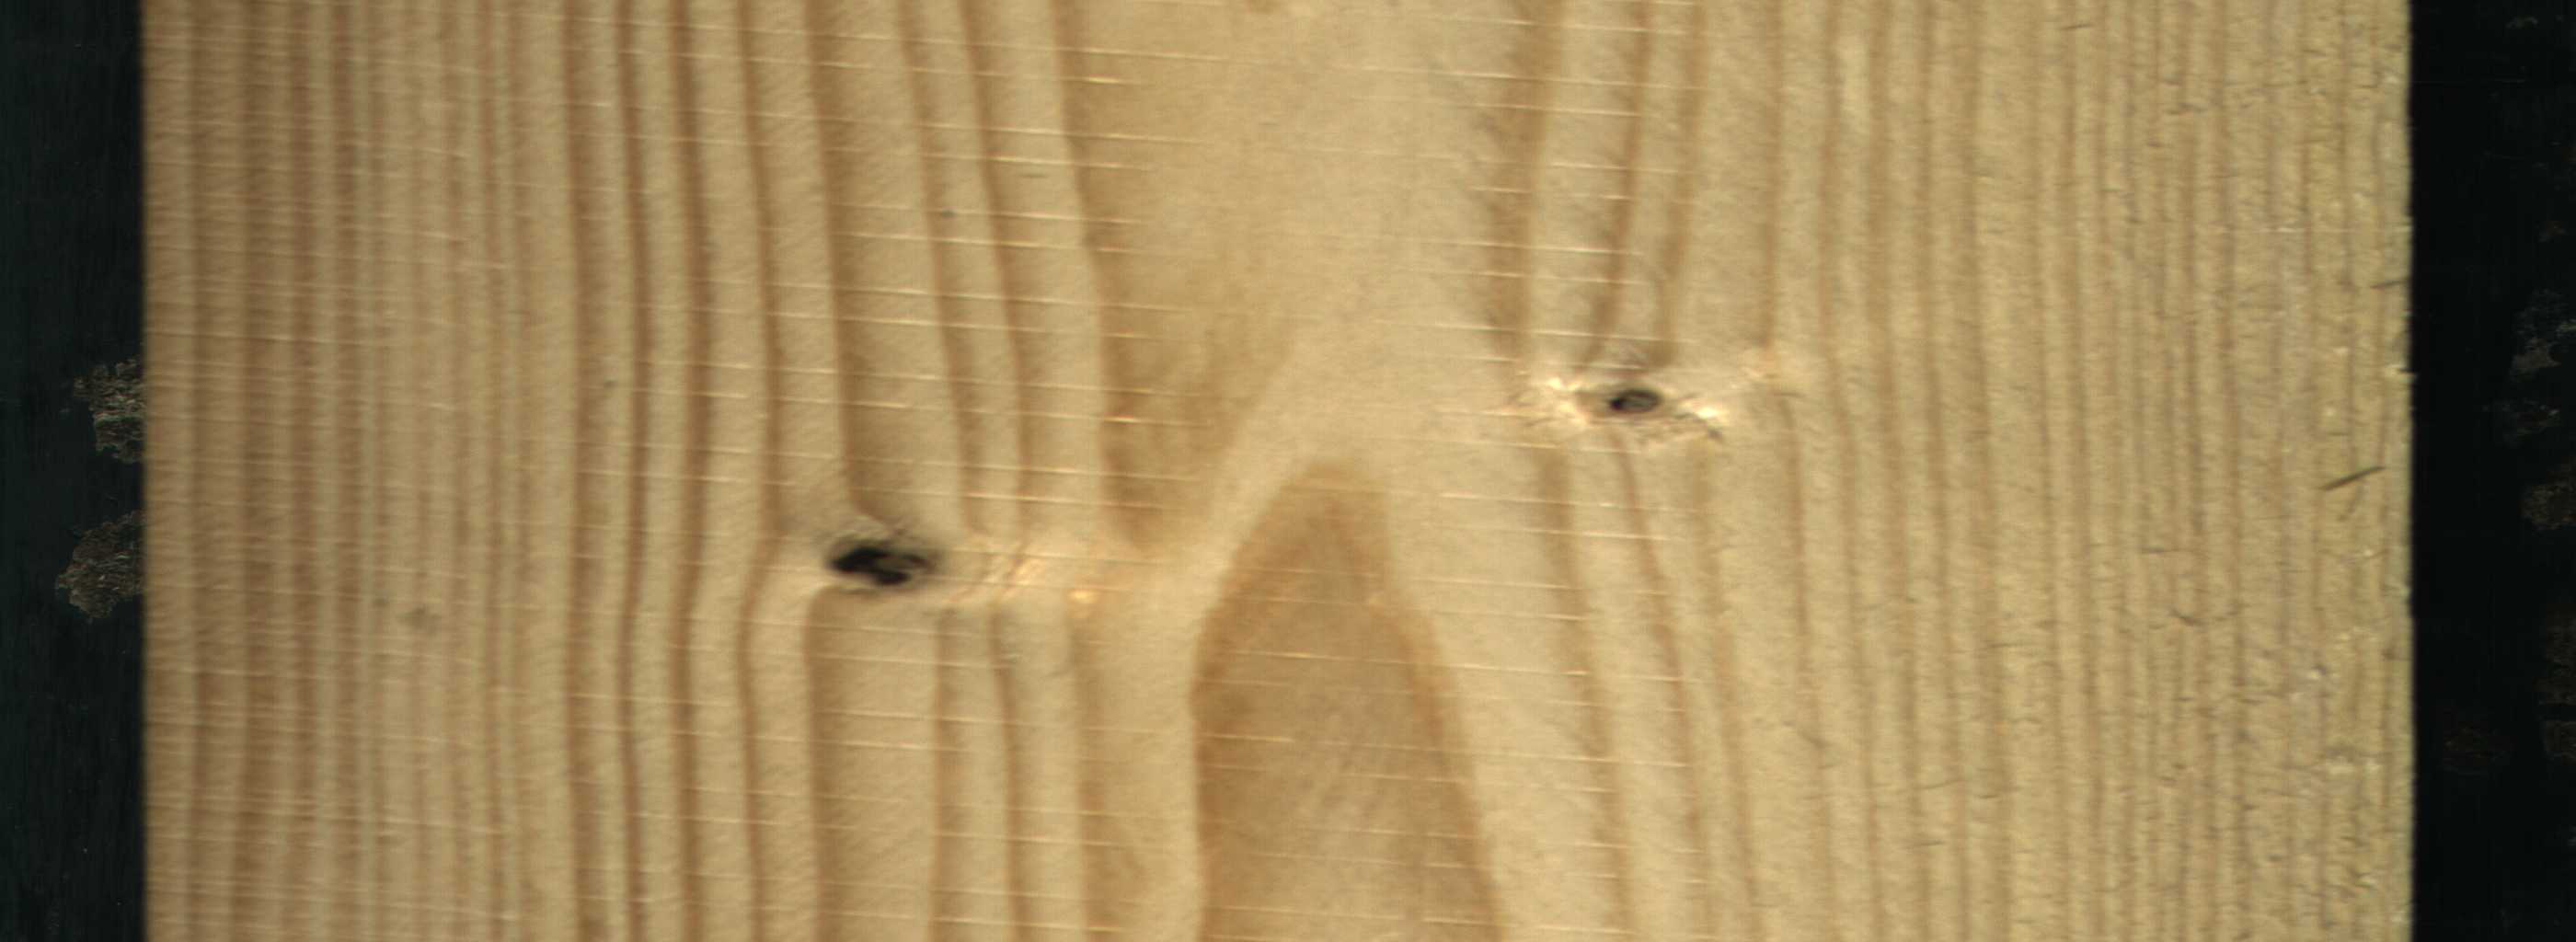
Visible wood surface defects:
Dead_Knot
Dead_Knot